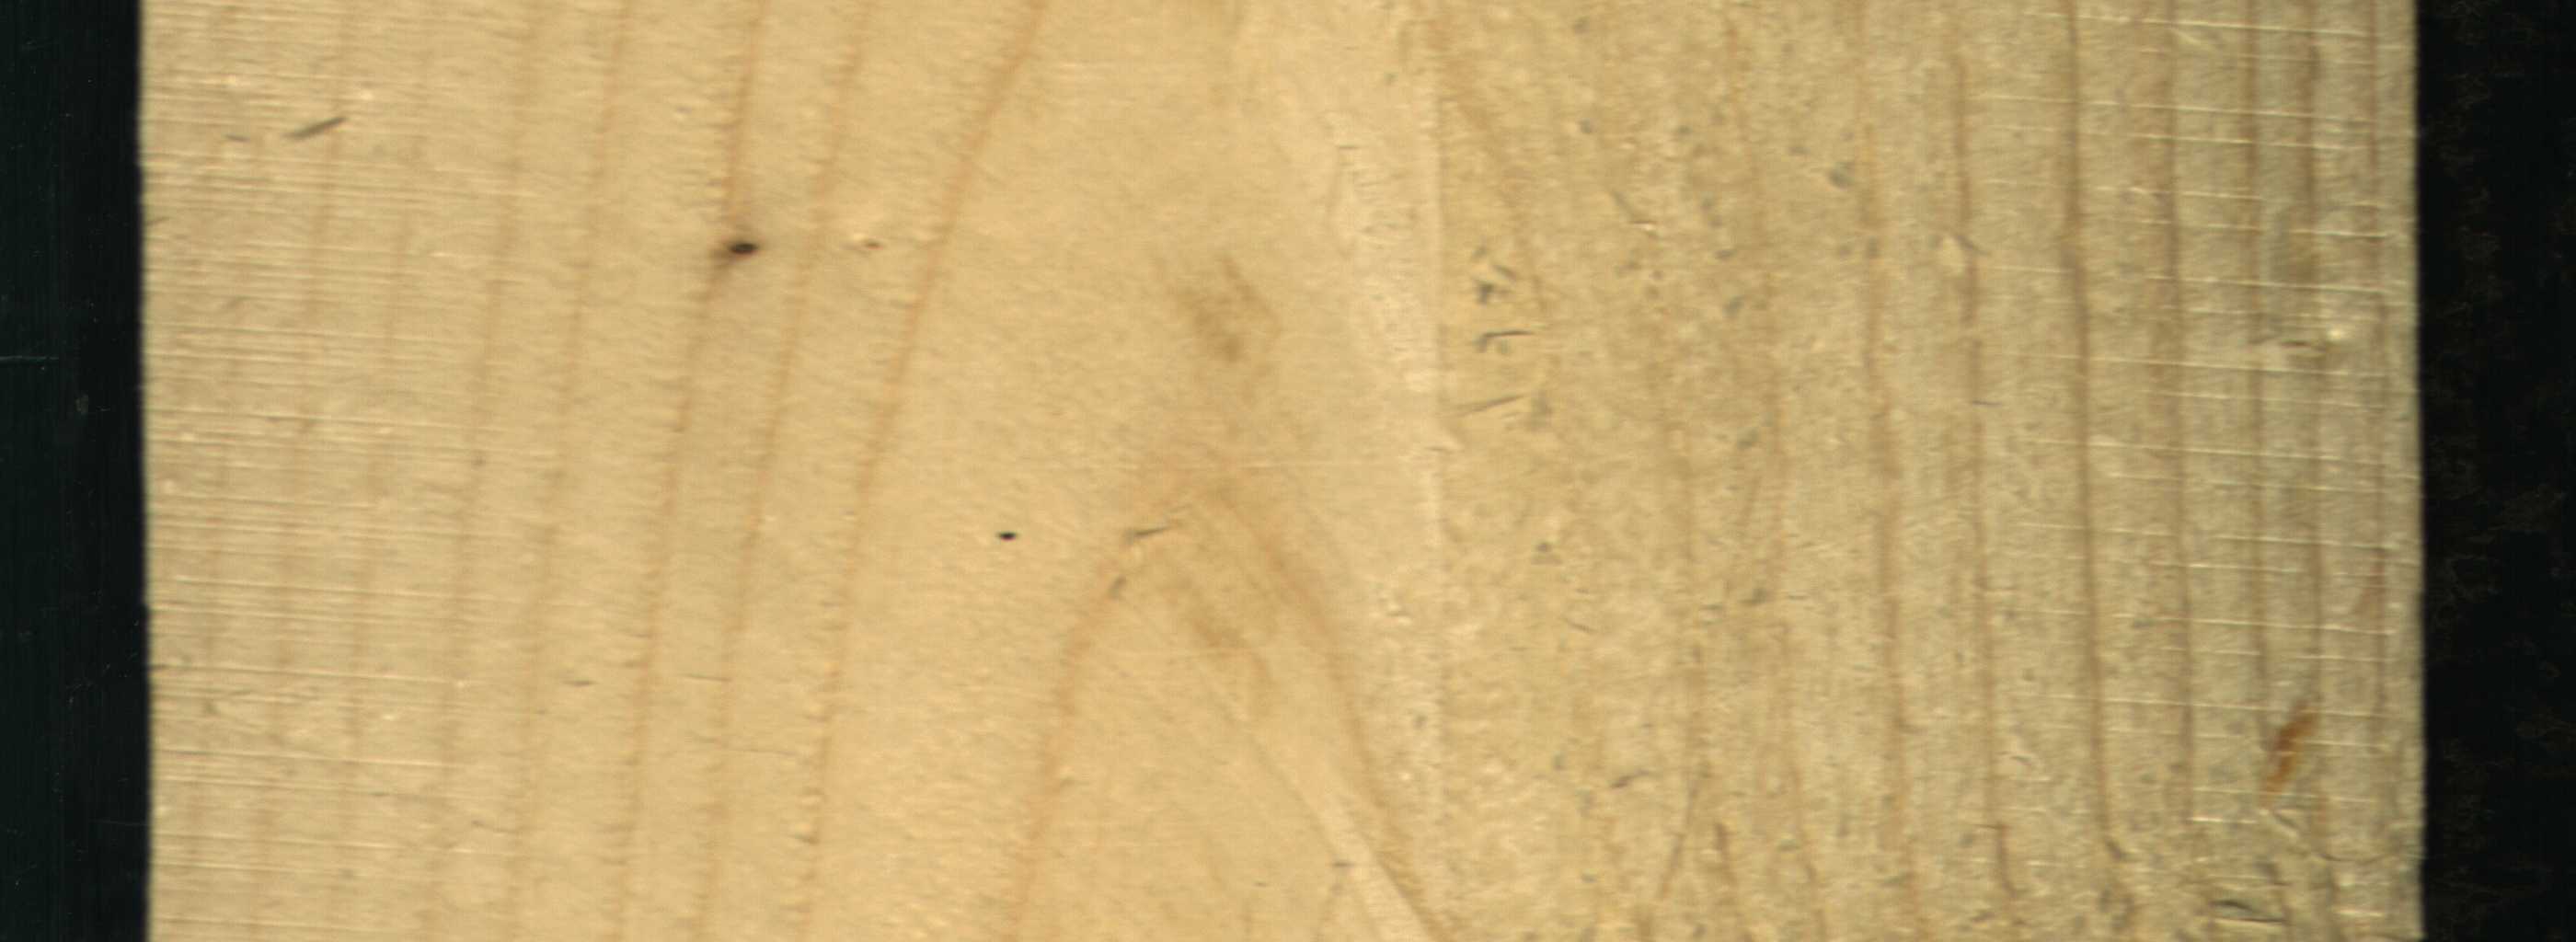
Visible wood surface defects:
resin
Live_Knot